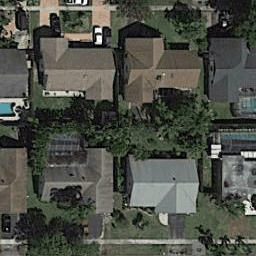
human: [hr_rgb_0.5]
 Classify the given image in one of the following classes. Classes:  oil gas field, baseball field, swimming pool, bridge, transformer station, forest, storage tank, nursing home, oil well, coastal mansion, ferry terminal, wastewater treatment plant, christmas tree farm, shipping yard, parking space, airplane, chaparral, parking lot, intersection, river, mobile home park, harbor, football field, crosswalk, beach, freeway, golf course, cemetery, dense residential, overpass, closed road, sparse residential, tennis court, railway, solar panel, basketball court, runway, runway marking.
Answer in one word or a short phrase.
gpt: dense residential